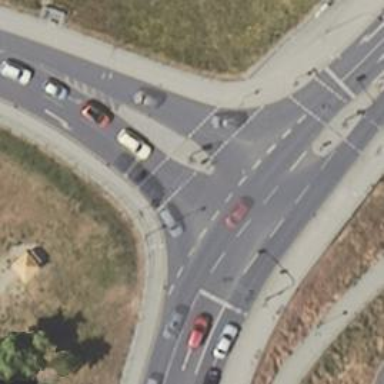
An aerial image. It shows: Road with traffic signals.